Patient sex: M
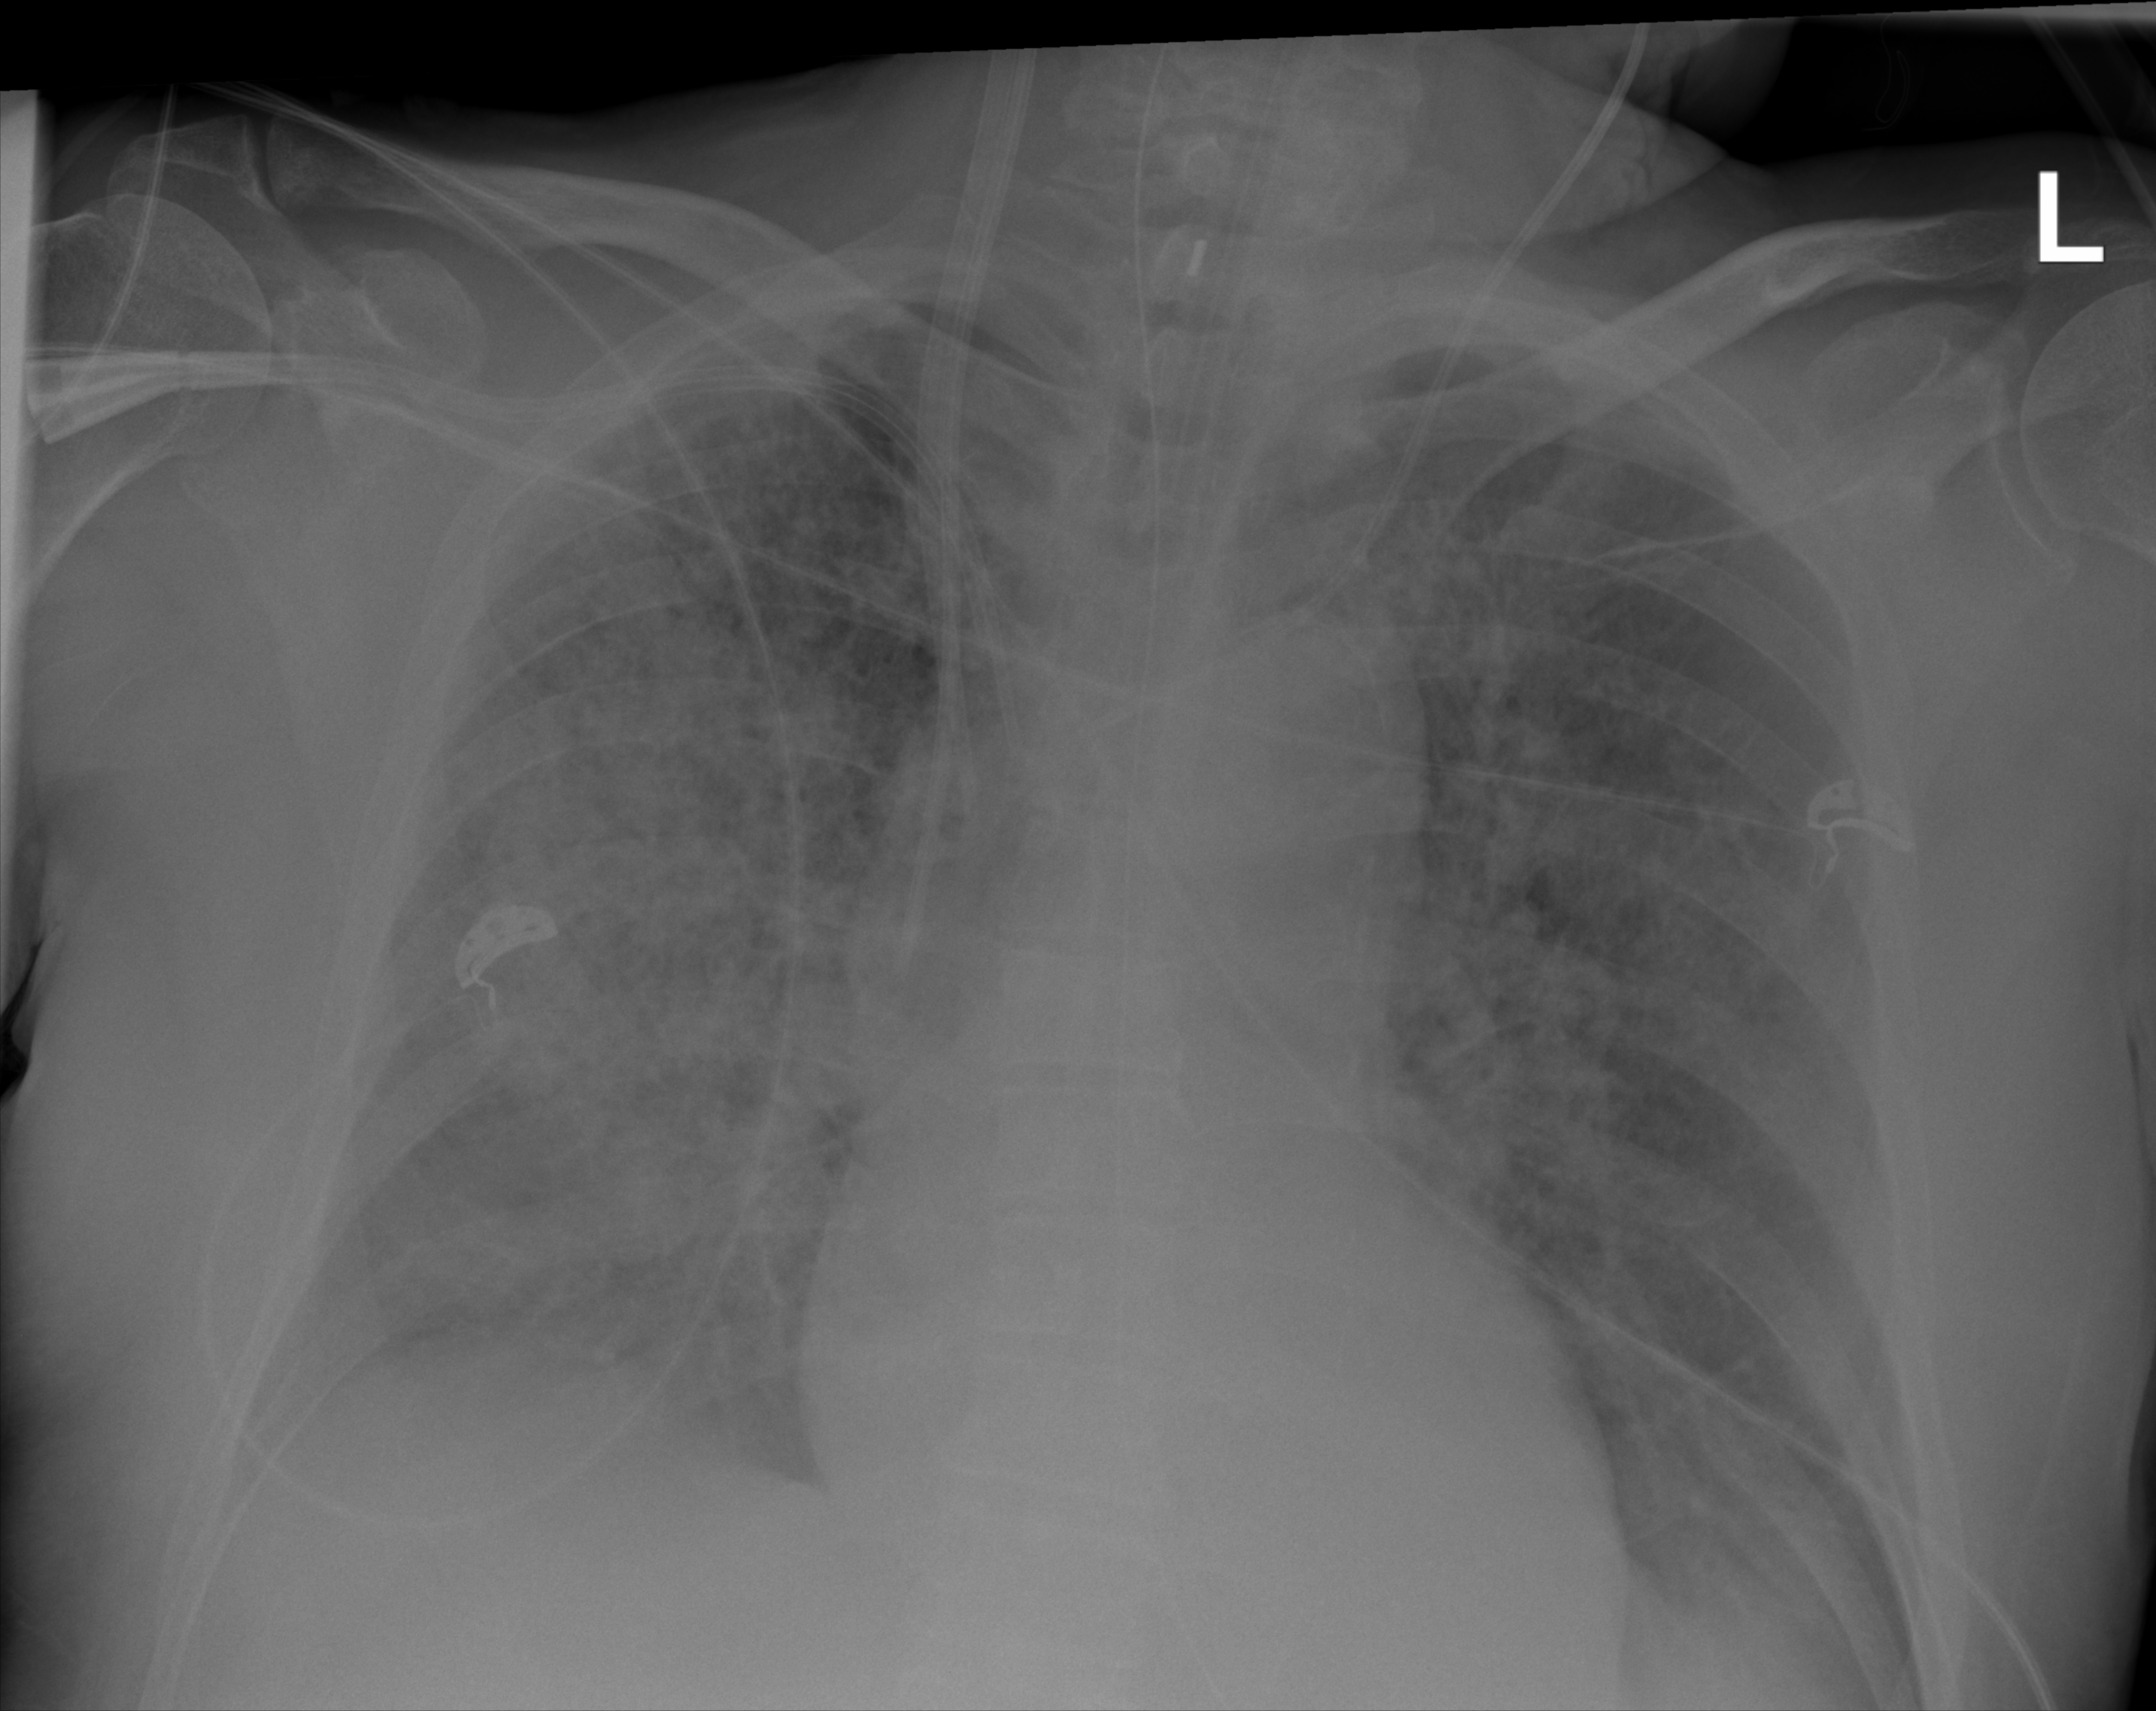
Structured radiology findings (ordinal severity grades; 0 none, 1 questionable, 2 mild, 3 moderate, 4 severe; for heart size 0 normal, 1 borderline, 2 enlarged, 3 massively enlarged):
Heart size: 0
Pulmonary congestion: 1
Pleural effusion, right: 2
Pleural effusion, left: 1
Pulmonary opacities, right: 3
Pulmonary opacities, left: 2
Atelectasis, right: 2
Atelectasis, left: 2